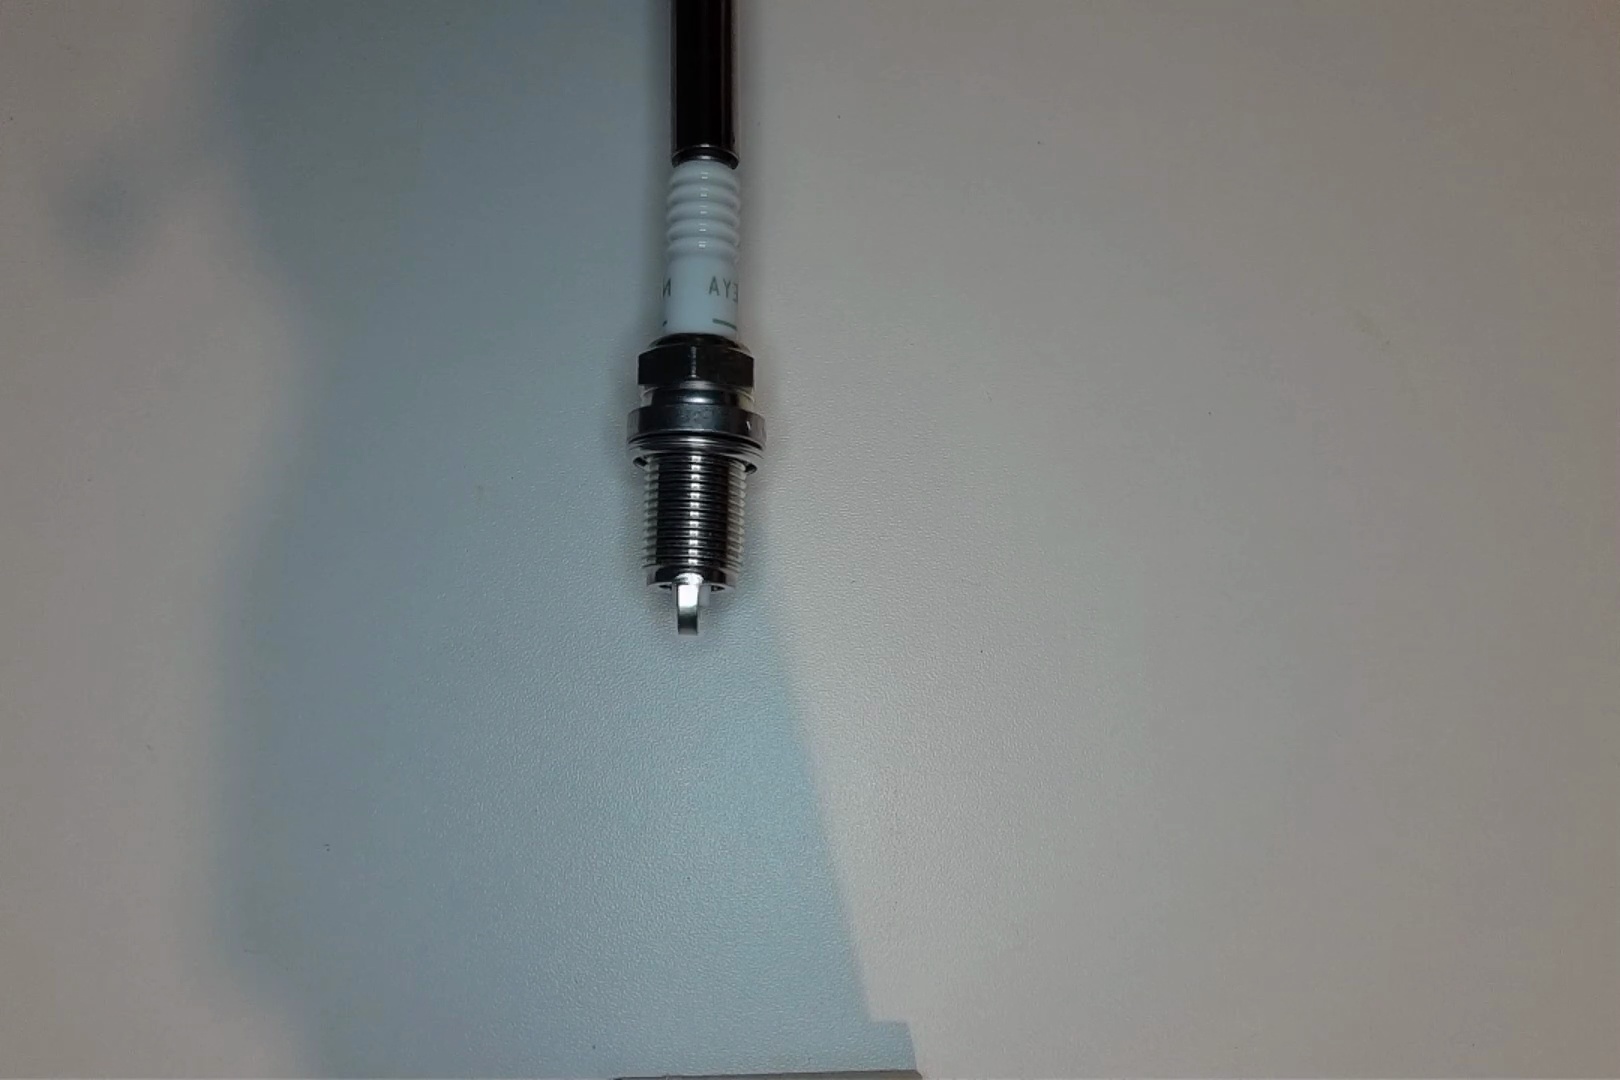
Label: normal